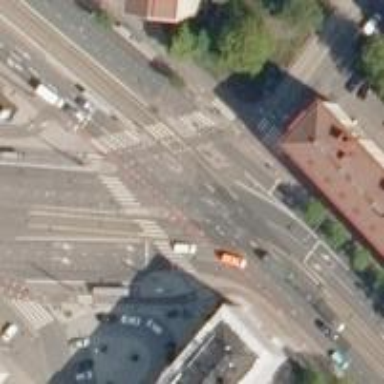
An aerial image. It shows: Tram railway with complete segregation. The railway is electrified with contact lines.